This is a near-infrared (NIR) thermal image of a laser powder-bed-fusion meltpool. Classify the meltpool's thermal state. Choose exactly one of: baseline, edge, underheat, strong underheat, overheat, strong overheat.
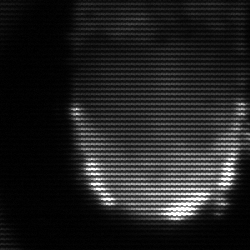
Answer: baseline